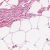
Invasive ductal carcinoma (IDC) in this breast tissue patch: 0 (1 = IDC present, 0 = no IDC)